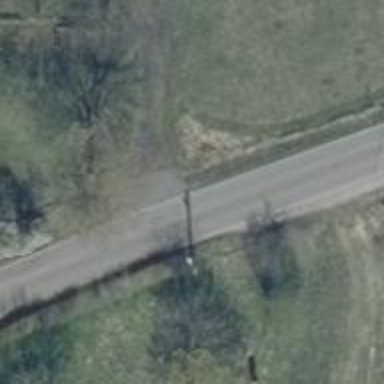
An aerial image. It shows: Unclassified road with asphalt surface.